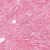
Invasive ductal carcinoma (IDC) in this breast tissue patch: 0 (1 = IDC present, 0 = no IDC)